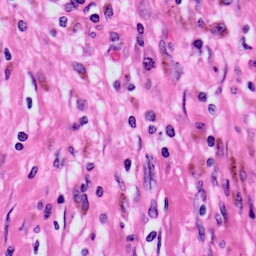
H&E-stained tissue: Skin